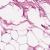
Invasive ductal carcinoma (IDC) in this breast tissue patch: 0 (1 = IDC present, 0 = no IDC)